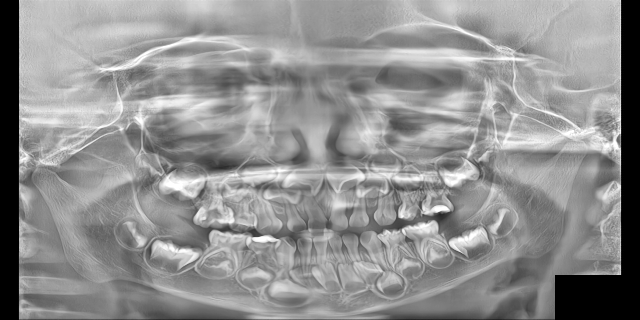
adult